RGB frame:
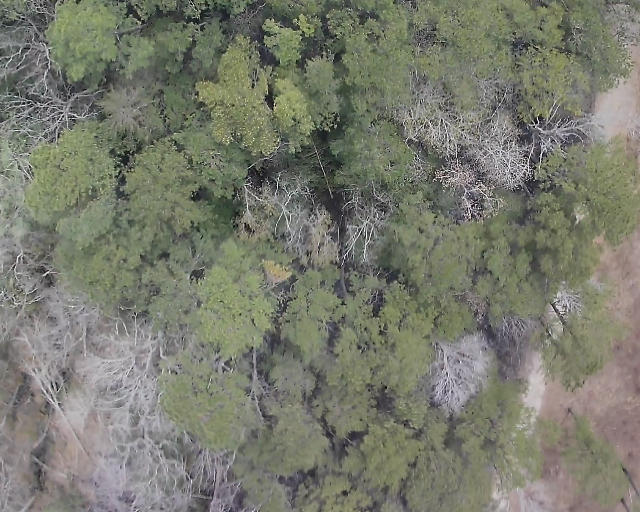
Thermal frame:
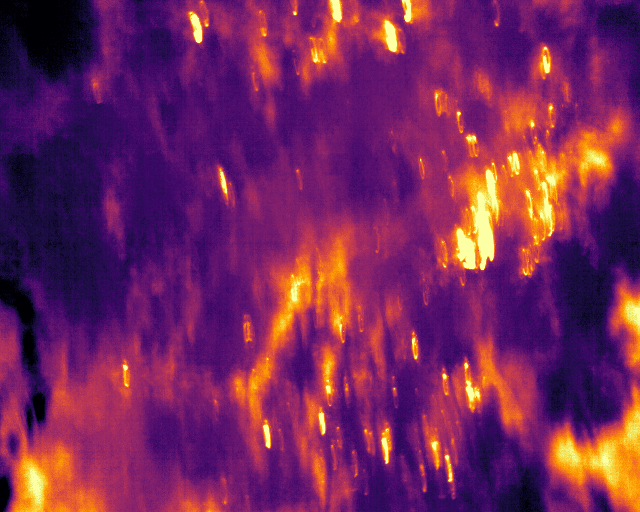
Captured: 2026-02-26 03:06:49
Pixels at or above 80 °C: 0 (fraction of frame: 0)